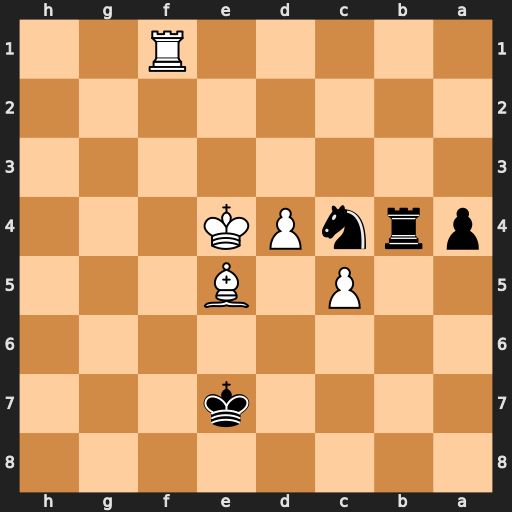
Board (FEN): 8/4k3/8/2P1B3/prnPK3/8/8/5R2
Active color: b
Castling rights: -
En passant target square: -
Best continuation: Nd2+ Kd3 Nxf1